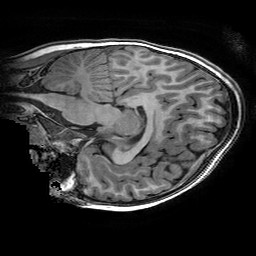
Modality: T1w
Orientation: sagittal
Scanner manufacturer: ge
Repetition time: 0.008096 s
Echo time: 0.00318 s